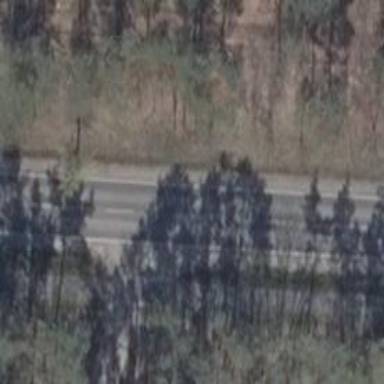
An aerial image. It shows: Primary road with asphalt surface.